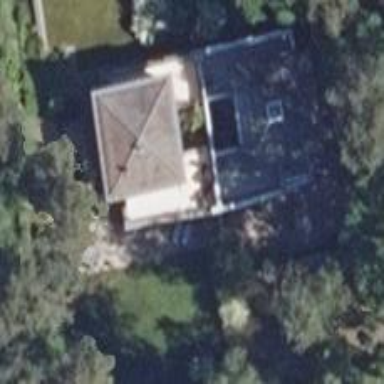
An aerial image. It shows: Simple house.